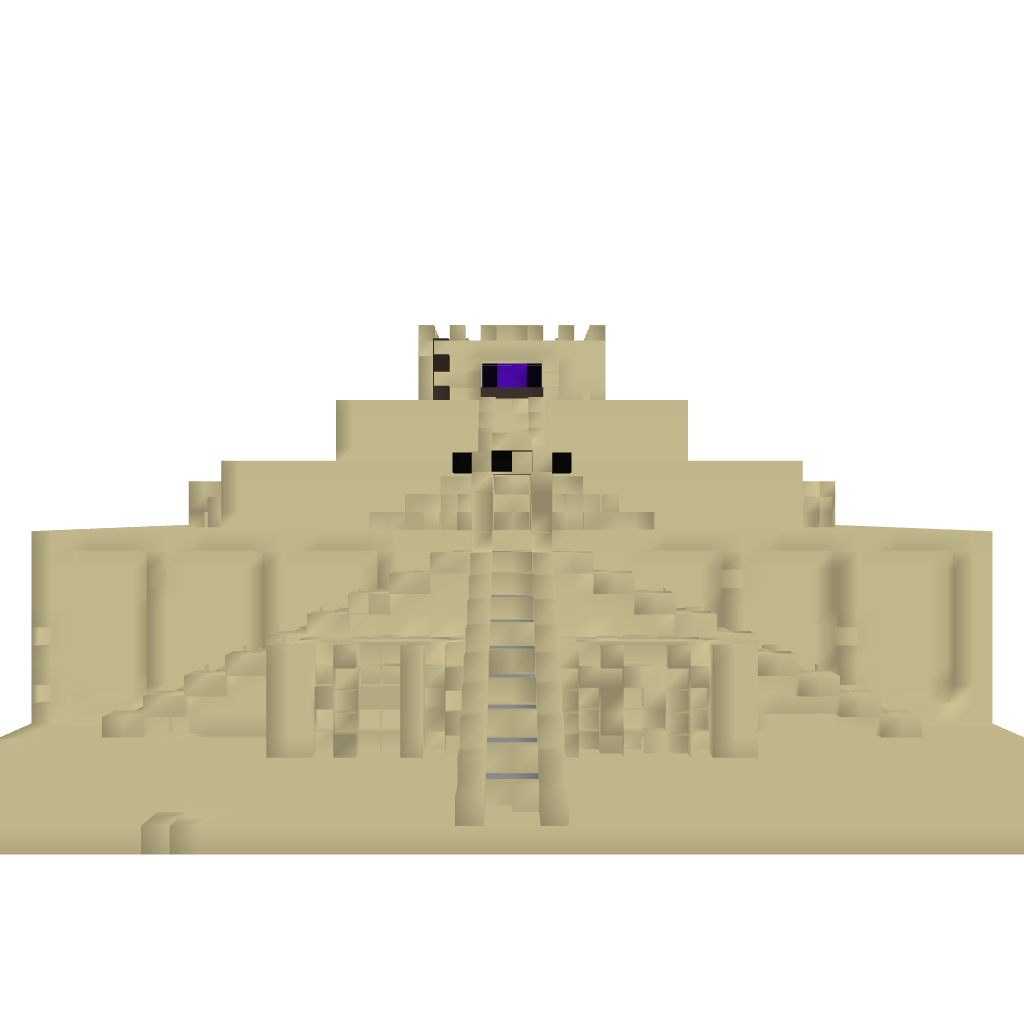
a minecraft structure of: Mesopotamian Ziggurat